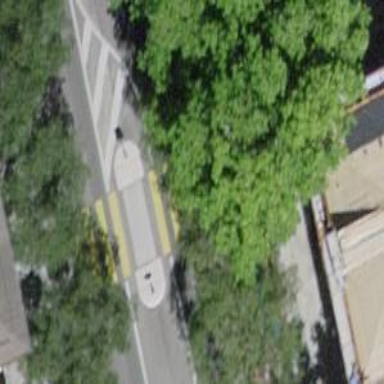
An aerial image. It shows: Marked footway with asphalt surface. The crossing includes pedestrian island.